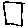
Label: square